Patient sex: M
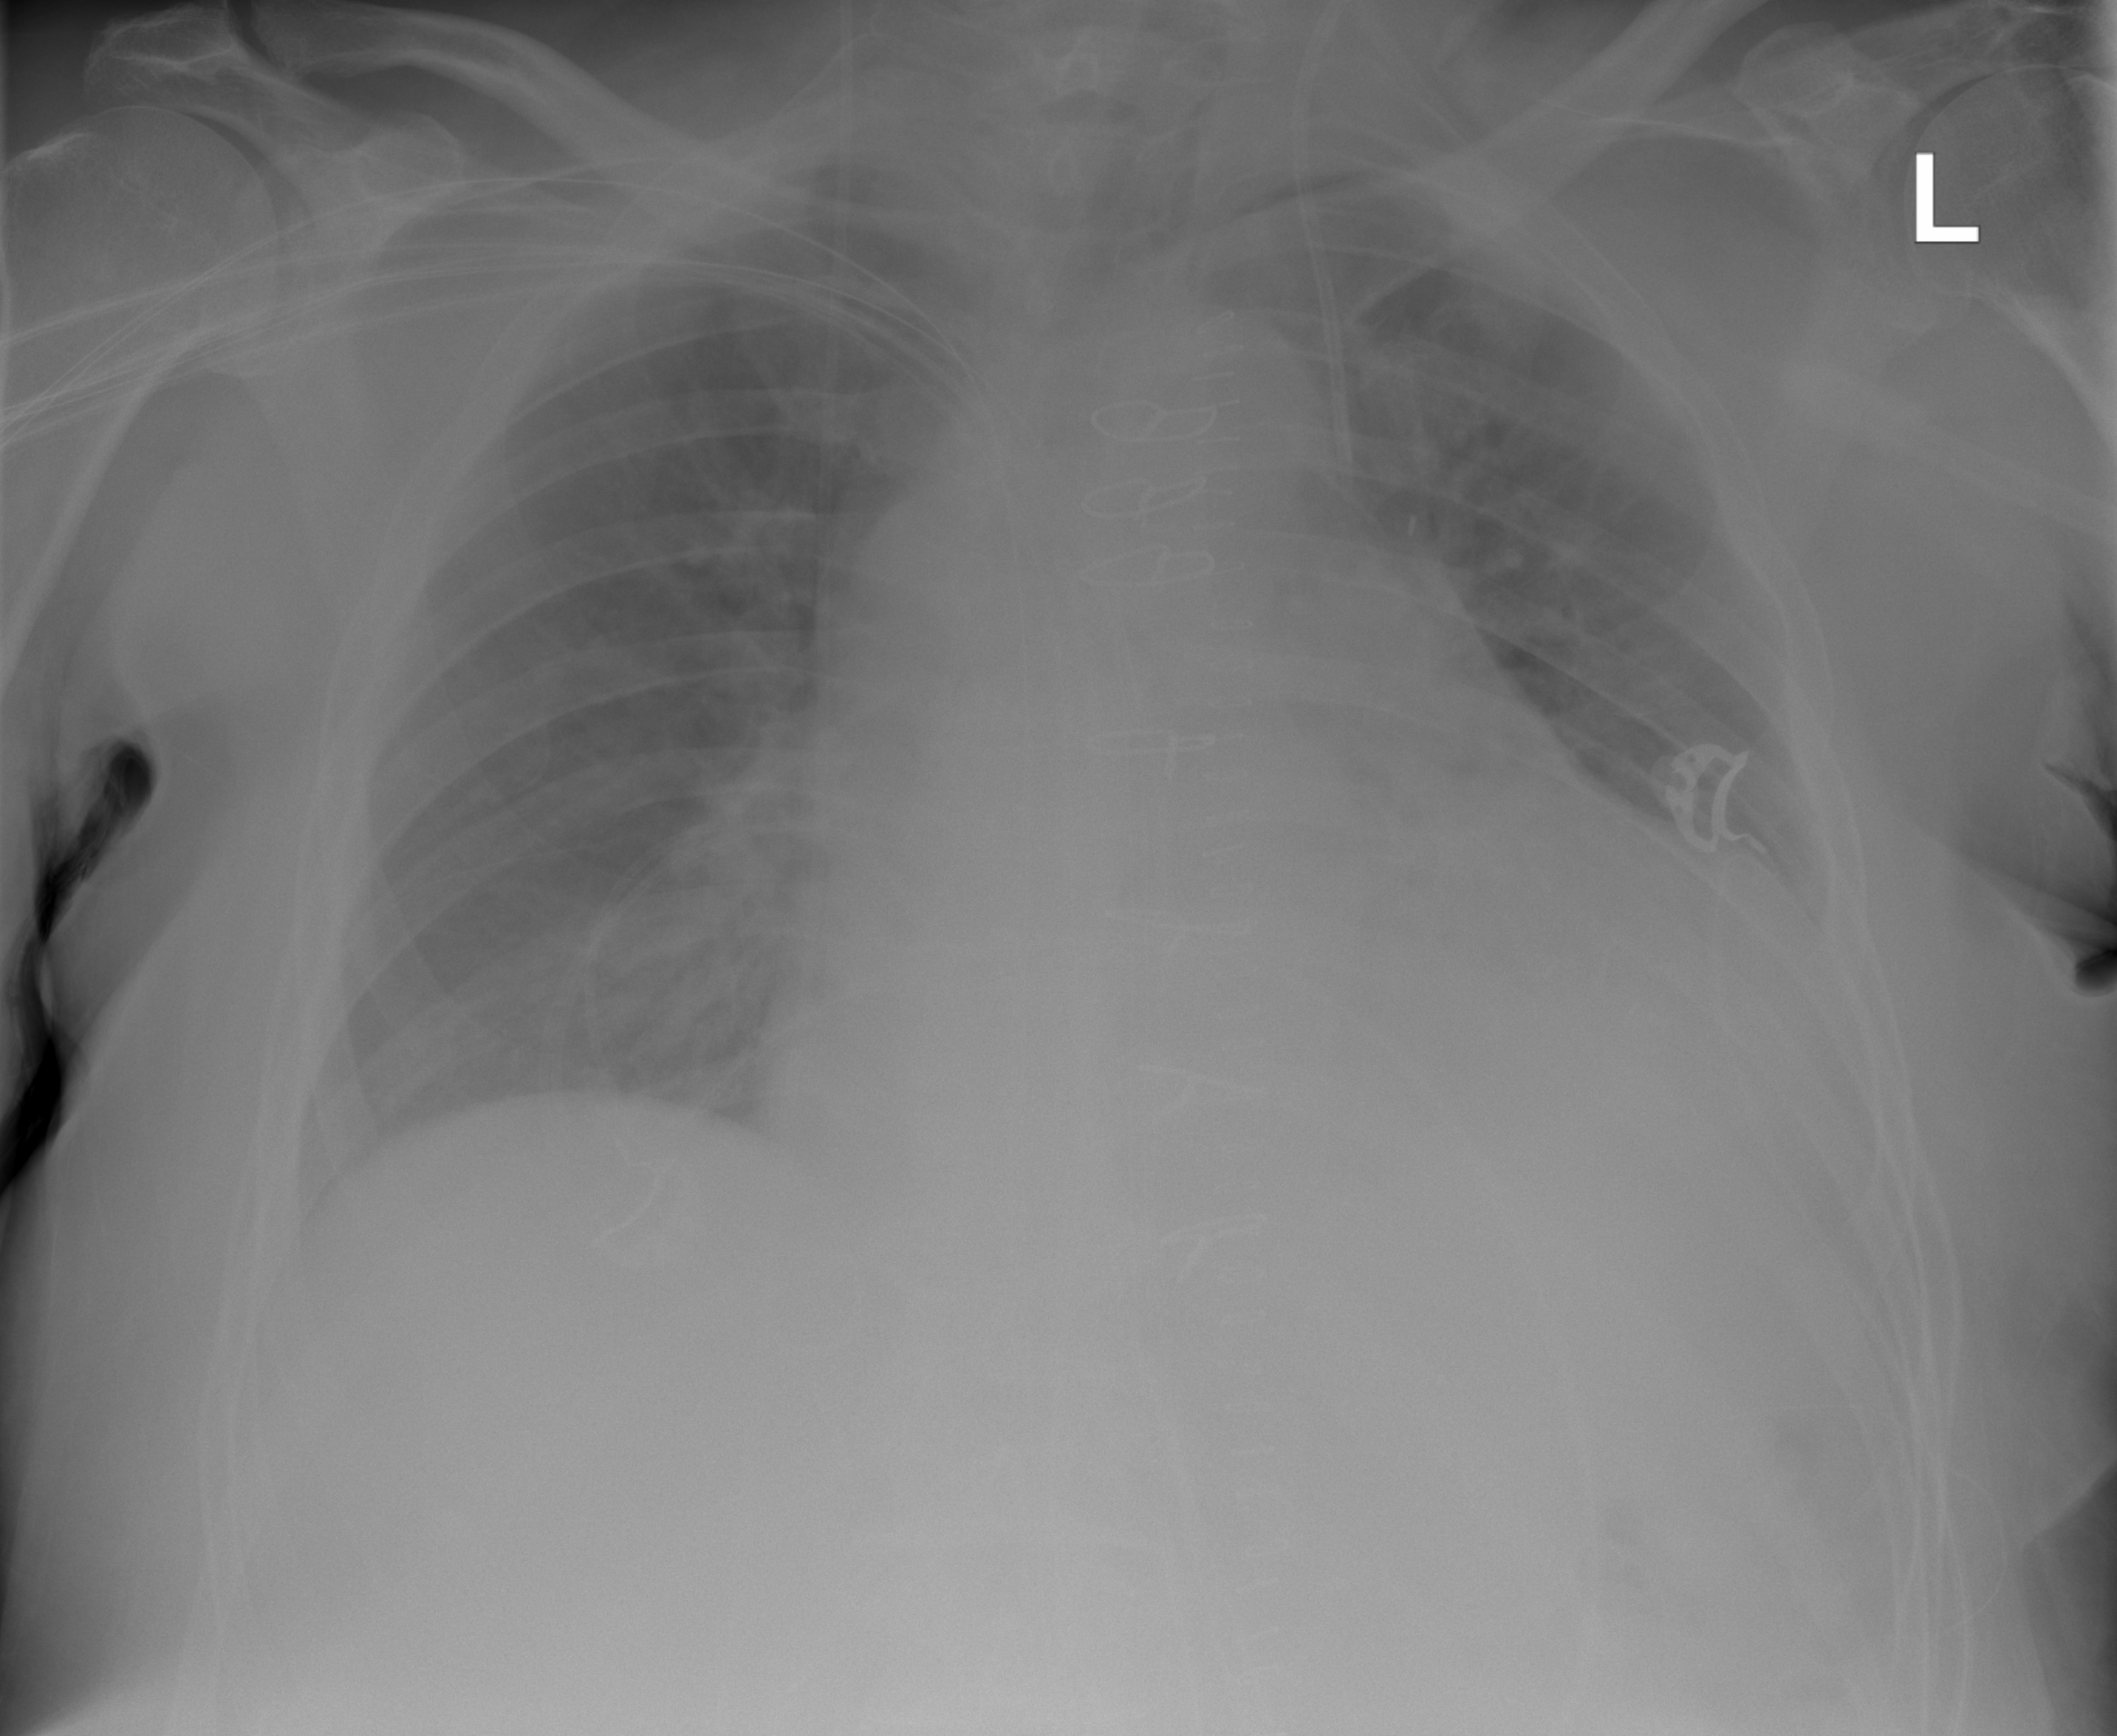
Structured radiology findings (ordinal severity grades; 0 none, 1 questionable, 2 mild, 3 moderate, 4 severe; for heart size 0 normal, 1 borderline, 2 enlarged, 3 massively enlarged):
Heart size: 2
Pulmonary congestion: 0
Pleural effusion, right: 0
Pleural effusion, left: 2
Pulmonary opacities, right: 0
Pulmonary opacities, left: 0
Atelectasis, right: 0
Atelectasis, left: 2